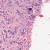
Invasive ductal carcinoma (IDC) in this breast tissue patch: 0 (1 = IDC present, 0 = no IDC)